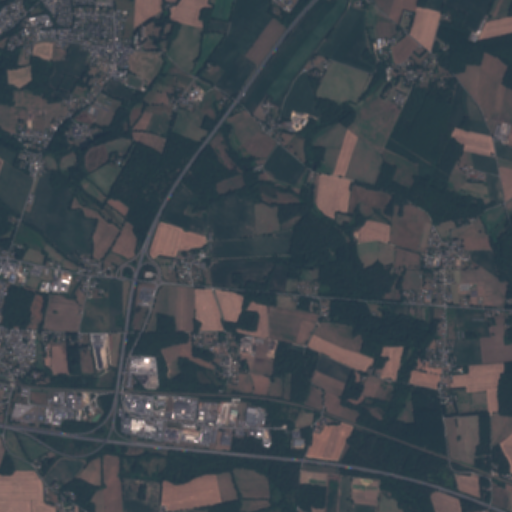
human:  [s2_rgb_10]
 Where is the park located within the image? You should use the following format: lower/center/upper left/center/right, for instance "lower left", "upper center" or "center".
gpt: The park is located in the upper left of the image.
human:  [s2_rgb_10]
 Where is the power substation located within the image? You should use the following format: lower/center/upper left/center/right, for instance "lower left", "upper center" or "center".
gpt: The power substation is located in the center left of the image.
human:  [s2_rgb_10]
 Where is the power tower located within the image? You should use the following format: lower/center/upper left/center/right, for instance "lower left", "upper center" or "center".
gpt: The power tower is located in the upper right of the image.
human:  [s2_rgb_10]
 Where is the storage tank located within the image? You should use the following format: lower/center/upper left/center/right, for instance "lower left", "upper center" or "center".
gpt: The storage tank is located in the lower left of the image.
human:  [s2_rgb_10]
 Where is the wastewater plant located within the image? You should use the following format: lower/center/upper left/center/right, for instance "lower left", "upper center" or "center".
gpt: The wastewater plant is located in the lower left of the image.
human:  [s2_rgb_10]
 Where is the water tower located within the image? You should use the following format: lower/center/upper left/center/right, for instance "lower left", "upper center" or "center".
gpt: The water tower is located in the upper right of the image.
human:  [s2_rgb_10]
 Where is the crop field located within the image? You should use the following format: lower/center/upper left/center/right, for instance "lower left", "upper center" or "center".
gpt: There is no crop field in the image.